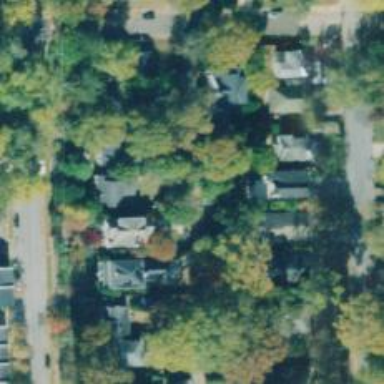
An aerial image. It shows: Alley classified as service road.